Field crop: tomato
Growth stage: 2
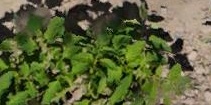
Species: tomato